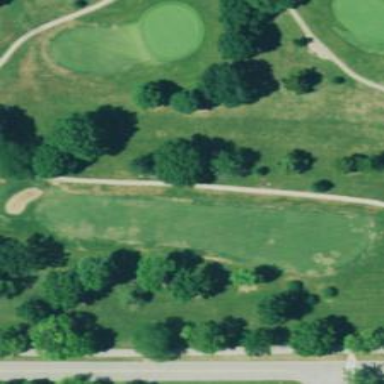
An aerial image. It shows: View of golf hole.